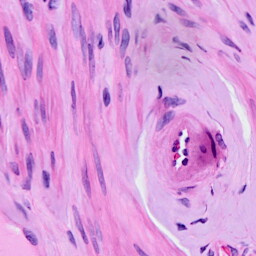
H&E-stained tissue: Ovarian